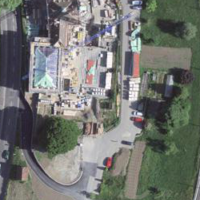
EUNIS habitat code: 53
Species observed at this site:
Nicandra physalodes